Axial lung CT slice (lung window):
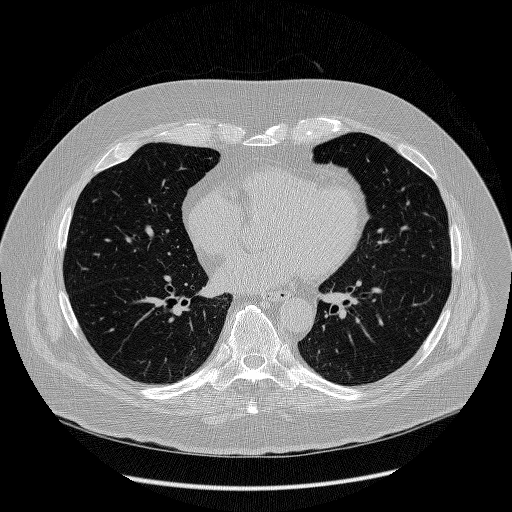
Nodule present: no